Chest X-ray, PA view. Patient: 40 years old, sex M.
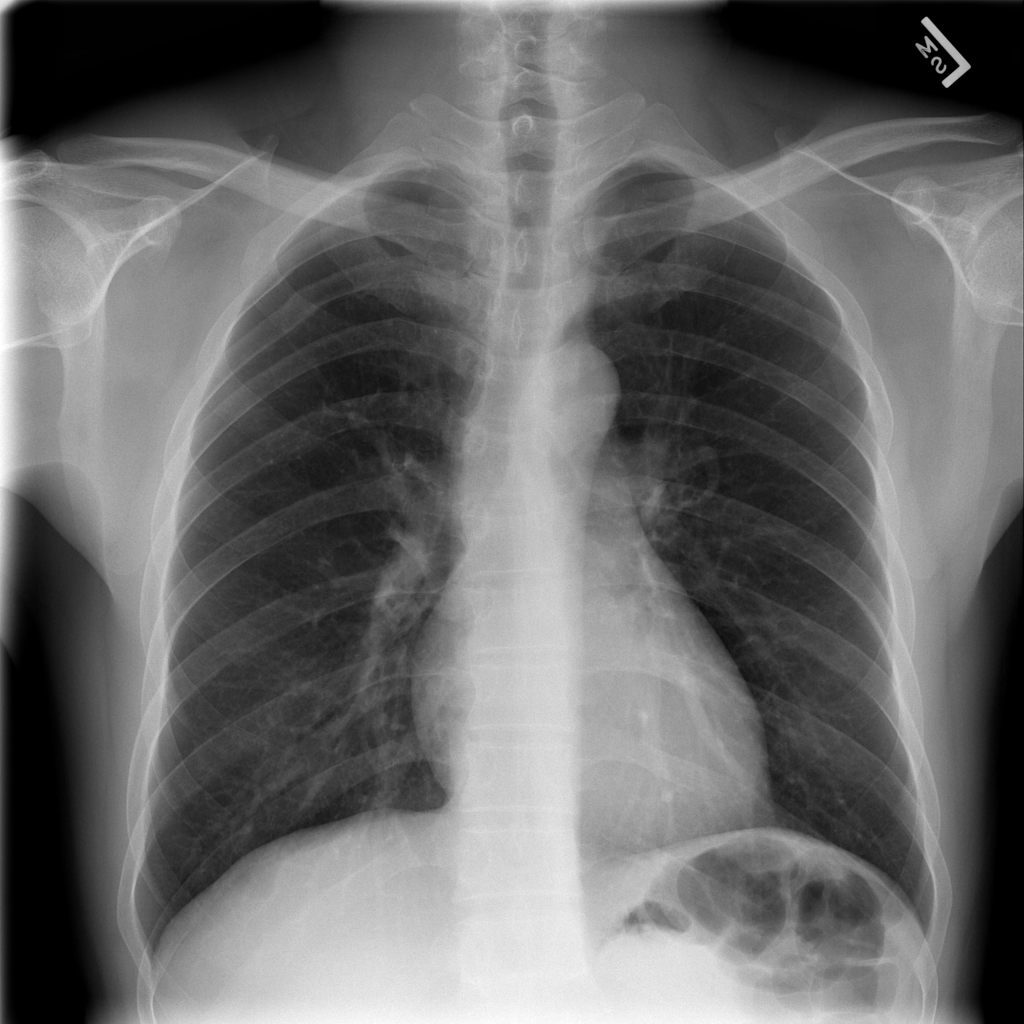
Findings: No Finding